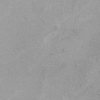
Atmospheric dust classification: not_dusty